Question: Doing my first steps with the ASP.NET out-of-process session management by using the ASP.NET State Service and activating it via
'''
<sessionState
mode="StateServer"
stateConnectionString="tcpip=127.0.0.1:42424"
cookieless="false"
timeout="600" />
'''
inside my web.config file, I get pages like these:

When I hit in the browser to refresh, different random characters appear.
Somehow when restarting the ASP.NET State Service and/or restarting IIS, I manage to make the page look correct, again.
This happens both on my local IIS Express as well as on IIS7 on a production server.
Does anybody have a clue, what is going on here?
I've found some entries in the event log that a type is not marked as serializable. I'll now try to get rid of these messages, maybe they are the reason for the garbage?
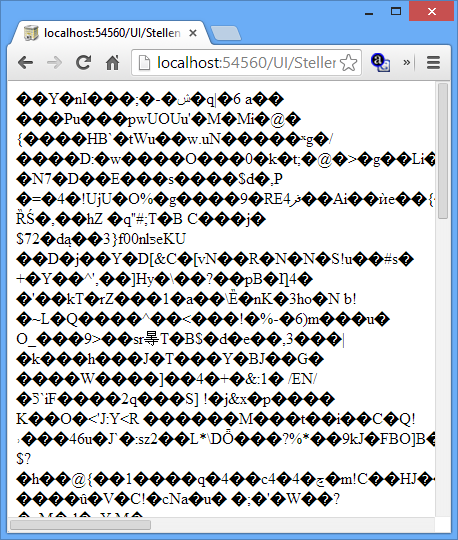
Answer: To answer my own question:
The garbage pages as of my screenshot always came together with a 'SerializationException' in the Windows Event Log.
I tried to run it in the debugger but it did not halt on the exception.
So my only chance was to make one class a time serializable (by changing some code and adding the '[Serializable]' attribute to the class), then run the ASP.NET application again, until another of the garbage pages occured again and then look into the event log and repeat the steps...
As soon as all required session-stored objects were serializable, the garbage disappeared.
(BTW: when browsing the erroneous pages with Internet Explorer instead of Google Chrome, no garbage appeared but instead Internet Explorer tried to download and save the page instead of showing it)
Maybe this will be of some help for someone, some day.